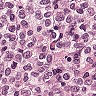
Metastatic tissue present: yes